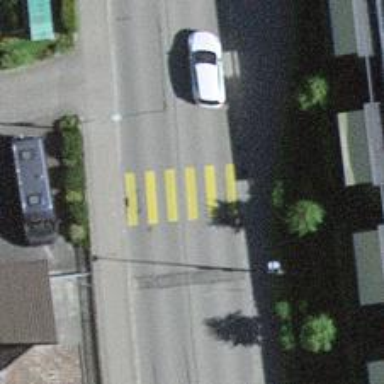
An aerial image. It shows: Marked crossing with zebra stripes on the road.